Aerial crown-view tile of a tropical tree (Barro Colorado Island, Panama), acquired 20240918:
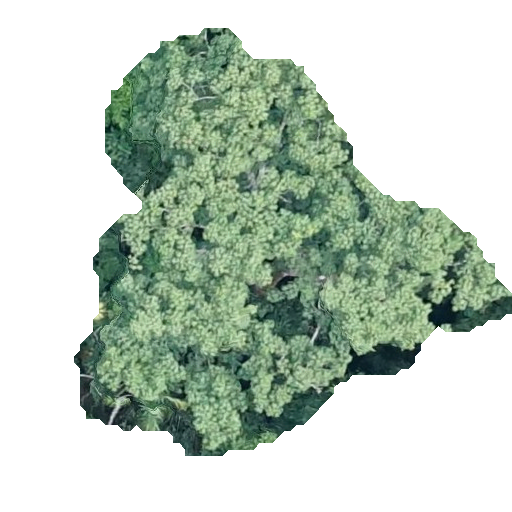
Species: Pseudobombax septenatum
GBIF accepted scientific name: Pseudobombax septenatum
Crown area: 174.063 m²